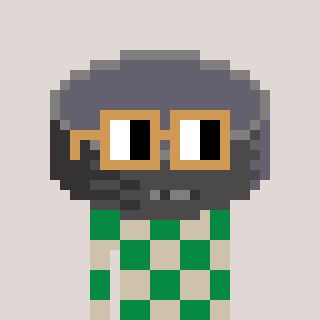
a pixel art character with square brown glasses, a hockey puck-shaped head and a bege-colored body on a warm background